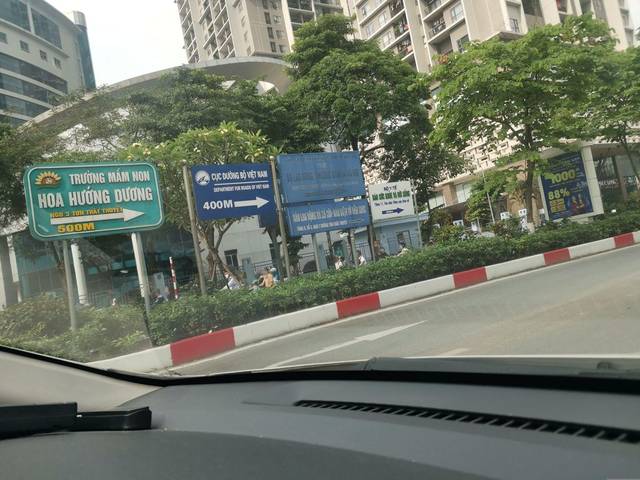
Region: Vietnam
Coordinates: 21.028, 105.787